Field crop: maize
Growth stage: 2
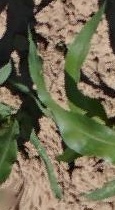
Species: maize